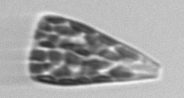
Label: Licmophora